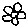
Label: flower